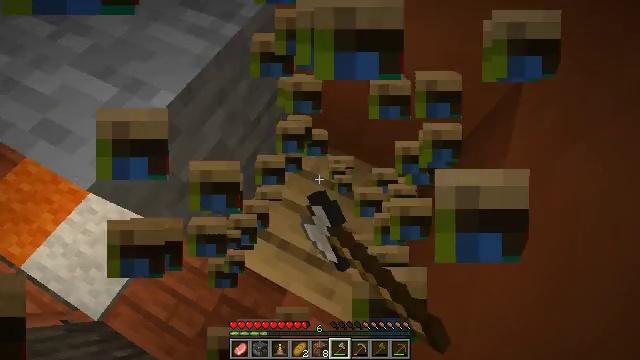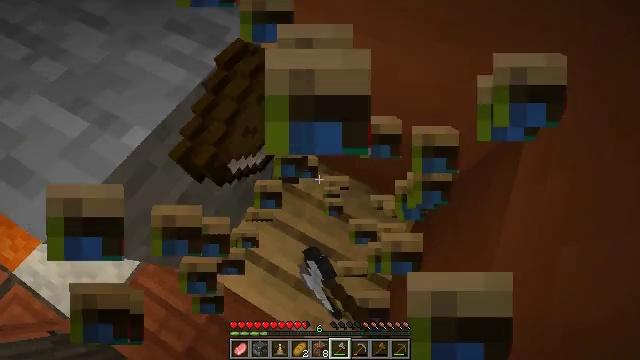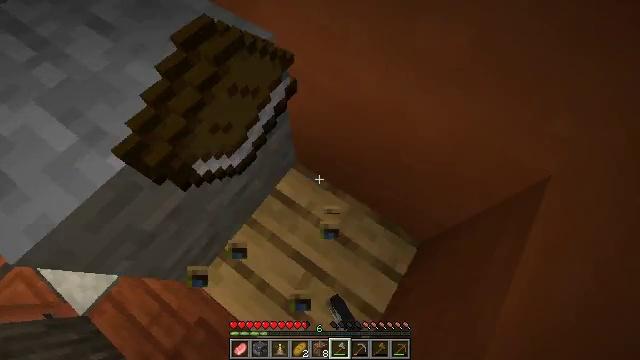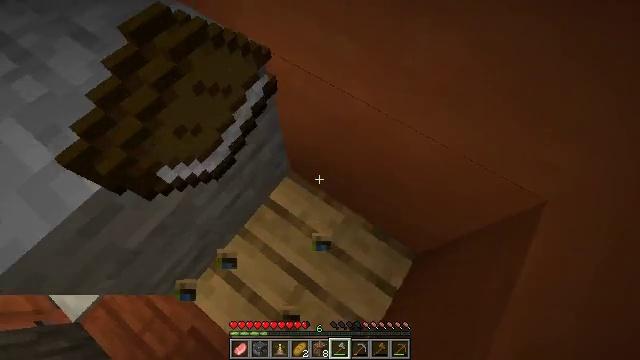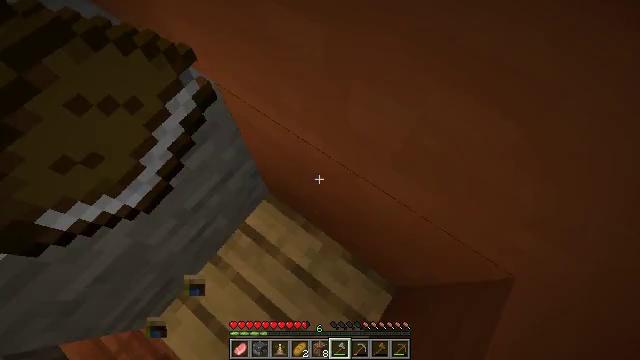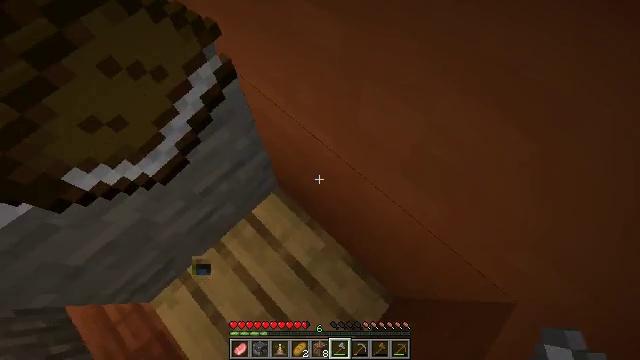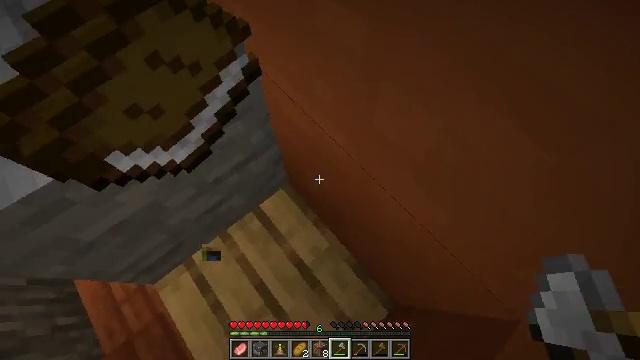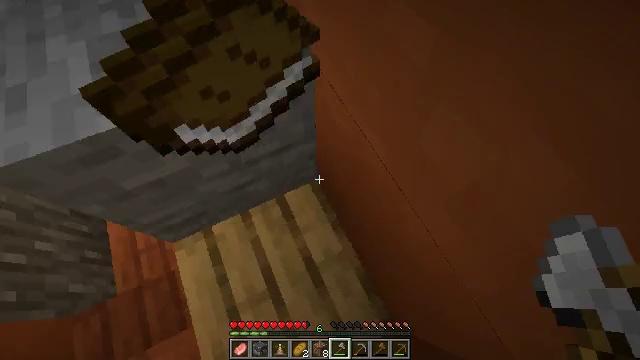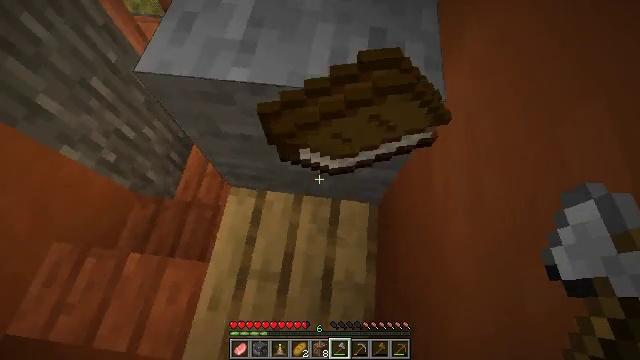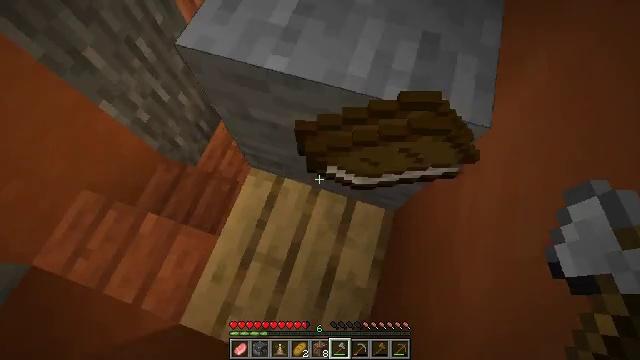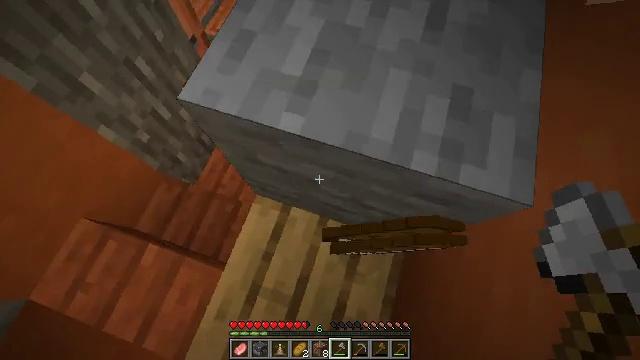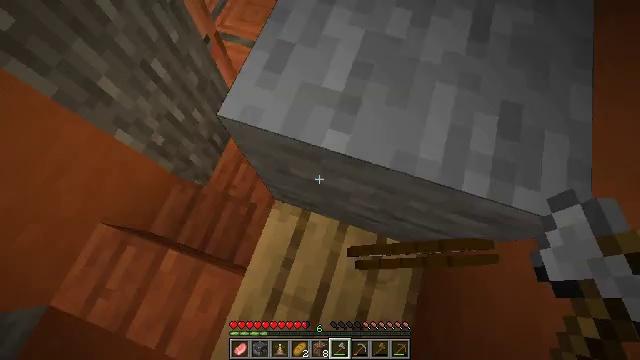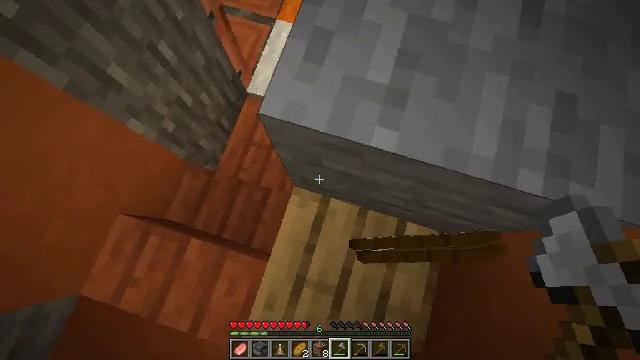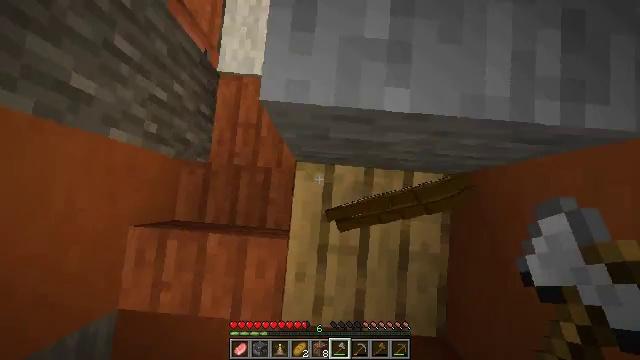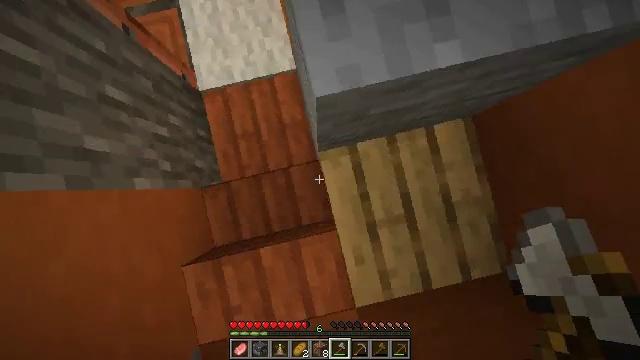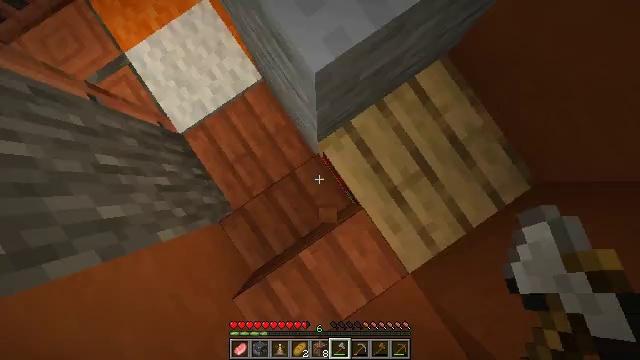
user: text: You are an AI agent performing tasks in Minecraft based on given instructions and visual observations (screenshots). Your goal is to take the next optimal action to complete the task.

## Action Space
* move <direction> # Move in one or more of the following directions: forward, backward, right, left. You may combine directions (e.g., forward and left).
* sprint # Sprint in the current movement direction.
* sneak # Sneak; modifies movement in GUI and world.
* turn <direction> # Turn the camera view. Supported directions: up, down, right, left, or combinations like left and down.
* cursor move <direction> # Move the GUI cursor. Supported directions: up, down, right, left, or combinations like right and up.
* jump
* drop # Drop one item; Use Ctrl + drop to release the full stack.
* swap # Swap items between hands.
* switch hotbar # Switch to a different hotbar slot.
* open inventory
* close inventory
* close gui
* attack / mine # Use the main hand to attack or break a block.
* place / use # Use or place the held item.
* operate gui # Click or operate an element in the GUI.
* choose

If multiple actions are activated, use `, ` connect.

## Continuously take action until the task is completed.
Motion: motion action
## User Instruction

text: Reclaim bookshelf materials.
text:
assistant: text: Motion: move forward and move right, turn left, attack / mine
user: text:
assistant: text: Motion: move forward and move right, turn left
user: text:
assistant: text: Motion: move forward and move right
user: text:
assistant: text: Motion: move forward and move right, turn left
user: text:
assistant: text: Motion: move forward and move right, turn left
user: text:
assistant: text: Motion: move forward and move right, turn left
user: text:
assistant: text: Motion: move forward and move right, turn left
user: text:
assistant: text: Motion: move forward and move right, turn left
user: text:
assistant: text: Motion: move forward, turn left and down
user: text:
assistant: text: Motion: move forward and move left, turn down
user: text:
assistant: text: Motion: move forward and move left, turn down
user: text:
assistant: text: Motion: move forward and move left, turn right and down
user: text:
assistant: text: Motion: move forward and move left, turn right and down
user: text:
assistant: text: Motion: move left, turn right and down
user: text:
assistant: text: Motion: turn right, attack / mine
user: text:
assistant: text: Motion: turn right and up, attack / mine
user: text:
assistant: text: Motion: turn right and up, attack / mine
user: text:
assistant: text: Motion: turn right and up, attack / mine
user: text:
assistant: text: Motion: turn right and up, attack / mine
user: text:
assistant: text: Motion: turn up, attack / mine
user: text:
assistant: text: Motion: attack / mine
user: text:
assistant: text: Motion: attack / mine
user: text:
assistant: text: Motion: attack / mine
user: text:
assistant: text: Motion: attack / mine
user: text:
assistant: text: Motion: attack / mine
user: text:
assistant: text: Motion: attack / mine
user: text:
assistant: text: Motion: attack / mine
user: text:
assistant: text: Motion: turn down, attack / mine
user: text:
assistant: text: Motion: turn left and down, attack / mine
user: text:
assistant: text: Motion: turn down, attack / mine